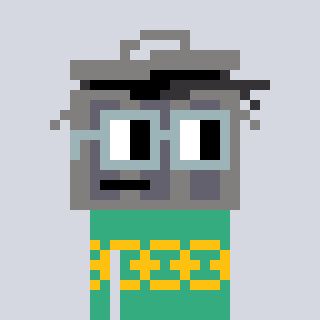
a pixel art character with square dark gray glasses, a trashcan-shaped head and a teal-colored body on a cool background